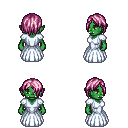
a pixel art fantasy rpg character, female body template, orc, green skin, underdress, red pants, pink bangs hairstyle, ghillies, four views (front, back, left, right), 2x2 character sprite sheet, small pixel art, hard edges, no anti-aliasing